Interaction volume radius: 5 \u00c5
Interaction volume height: 25 \u00c5
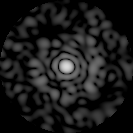
Disorder parameter: 0.8595